Chest X-ray. View position: AP
Patient age: 60
Patient sex: F
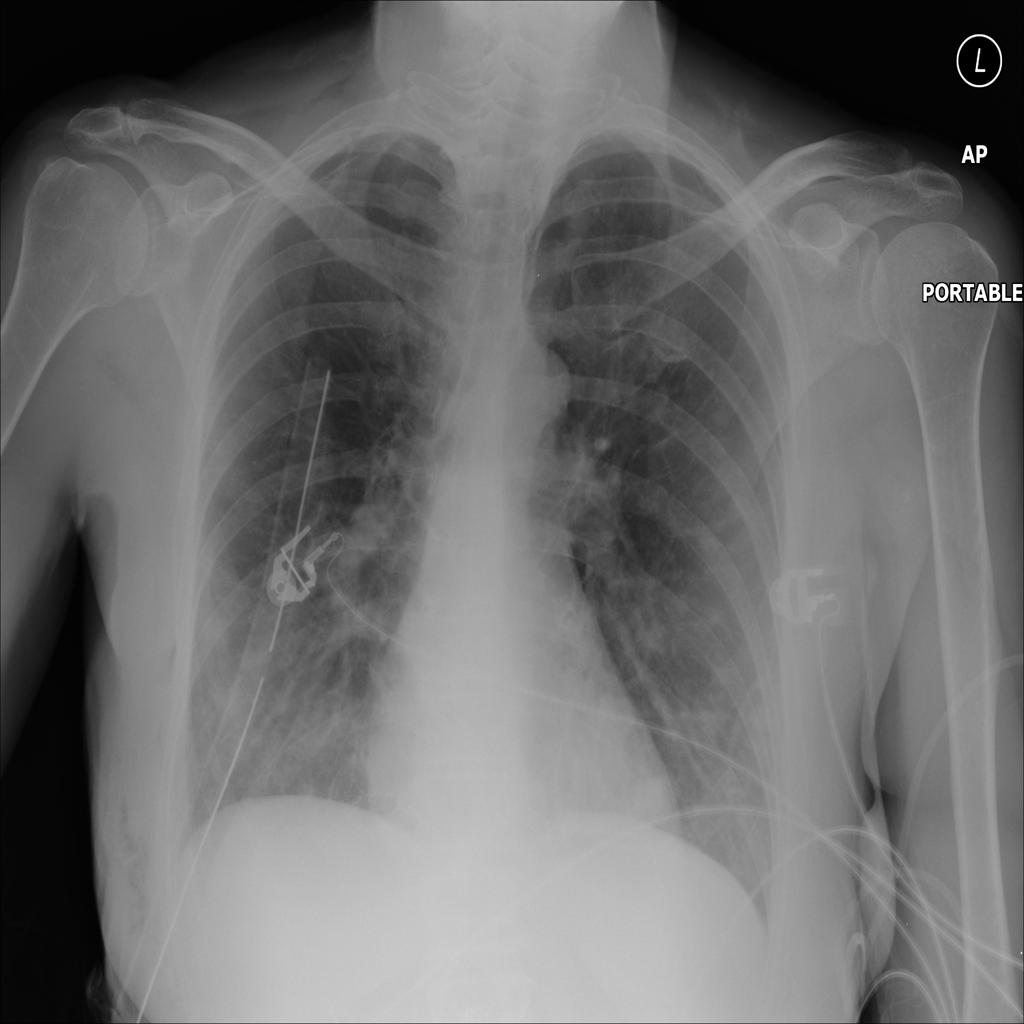
Finding: Pneumothorax